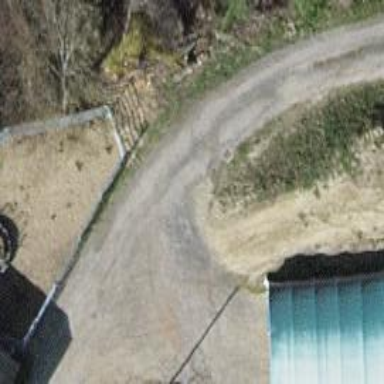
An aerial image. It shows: Gravel driveway used as service road.